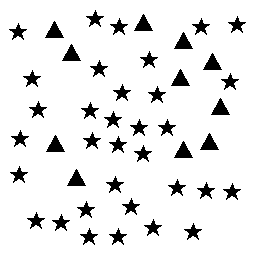
Squares: 0
Triangles: 11
Stars: 33
Total shapes: 44